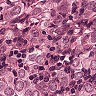
Metastatic tissue present: yes